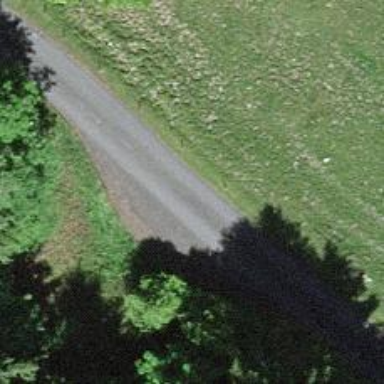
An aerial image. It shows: Passing place on the road.